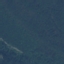
Land use / land cover: Forest